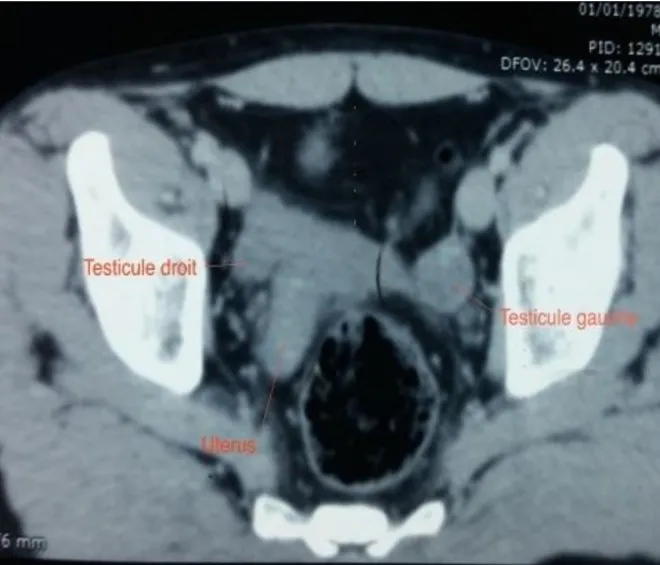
Pelvic CT showing uterus and two intra-abdominal testicles.
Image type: radiology (ct)